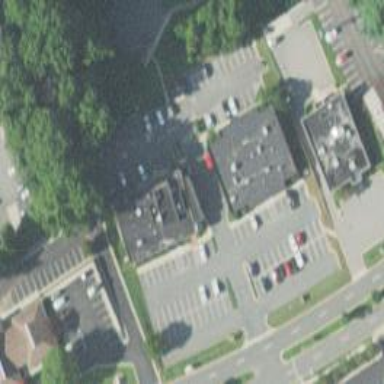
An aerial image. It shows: Healthcare clinic is depicted in the image.